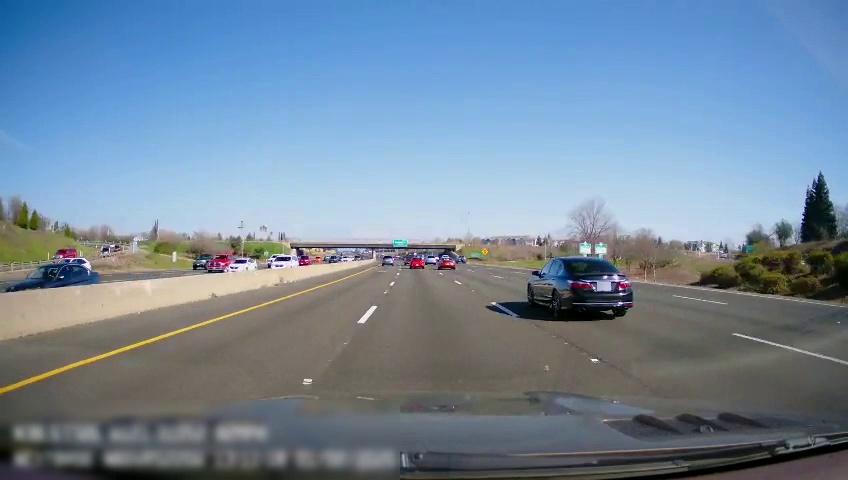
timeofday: Day
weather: Sunny
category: Drivable Space
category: Drivable Space
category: Vehicles | Car
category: Vehicles | SUV
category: Vehicles | Car
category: Vehicles | Car
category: Vehicles | Car
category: Vehicles | Car
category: Vehicles | Car
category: Vehicles | Truck
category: Vehicles | SUV
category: Vehicles | SUV
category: Vehicles | SUV
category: Vehicles | Car
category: Vehicles | SUV
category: Vehicles | Car
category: Vehicles | Car
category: Vehicles | Car
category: Vehicles | SUV
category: Vehicles | SUV
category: Vehicles | SUV
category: Vehicles | SUV
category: Lanes | Alternate Lane
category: Lanes | Current Lane
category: Lanes | Current Lane
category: Lanes | Alternate Lane
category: Lanes | Alternate Lane
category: Lanes | Alternate Lane
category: Traffic | Signs